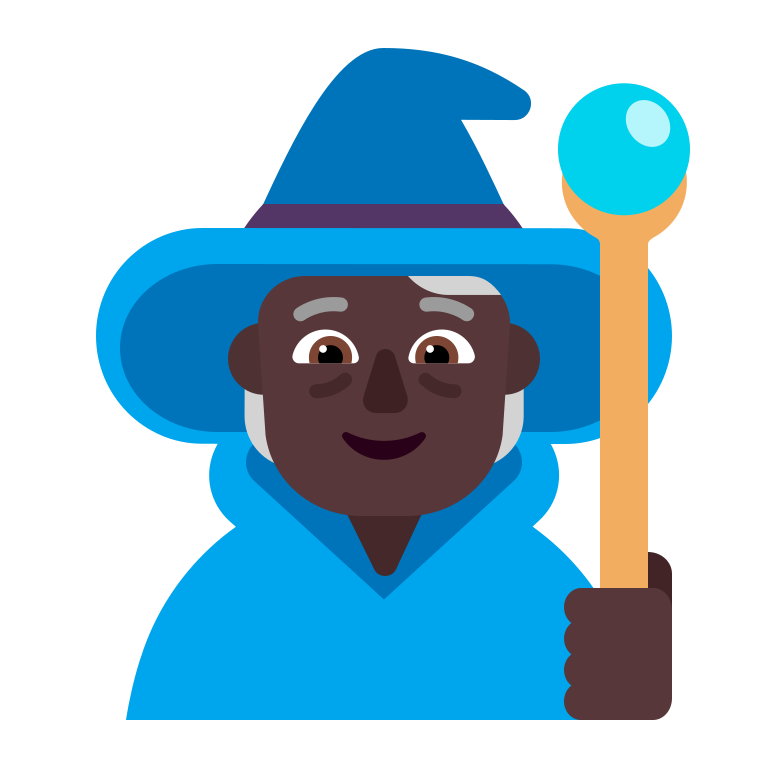
person mage flat dark